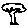
Label: tree